Field crop: tomato
Growth stage: 2
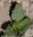
Species: solanum